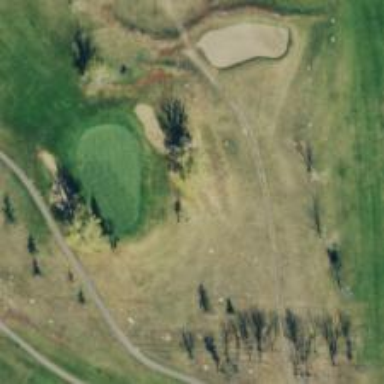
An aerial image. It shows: Pathway for golf carts.